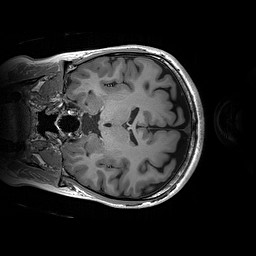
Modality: T1w
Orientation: coronal
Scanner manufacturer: siemens
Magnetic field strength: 3 T
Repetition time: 2.2 s
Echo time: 0.00244 s